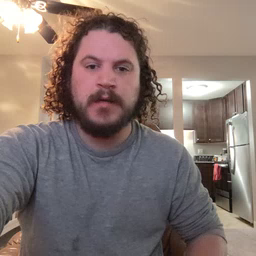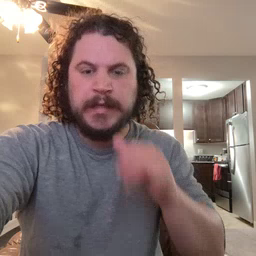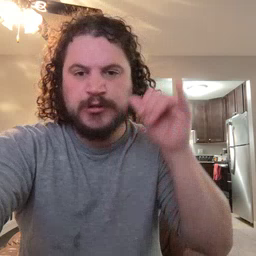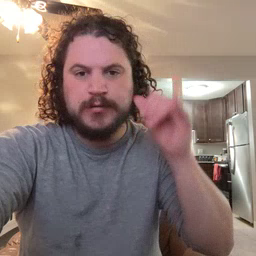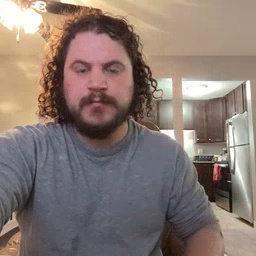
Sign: yesterday